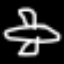
Label: airplane